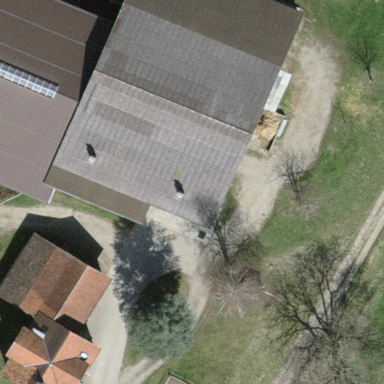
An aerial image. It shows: Farmyard area.